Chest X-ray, AP view. Patient: 44 years old, sex M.
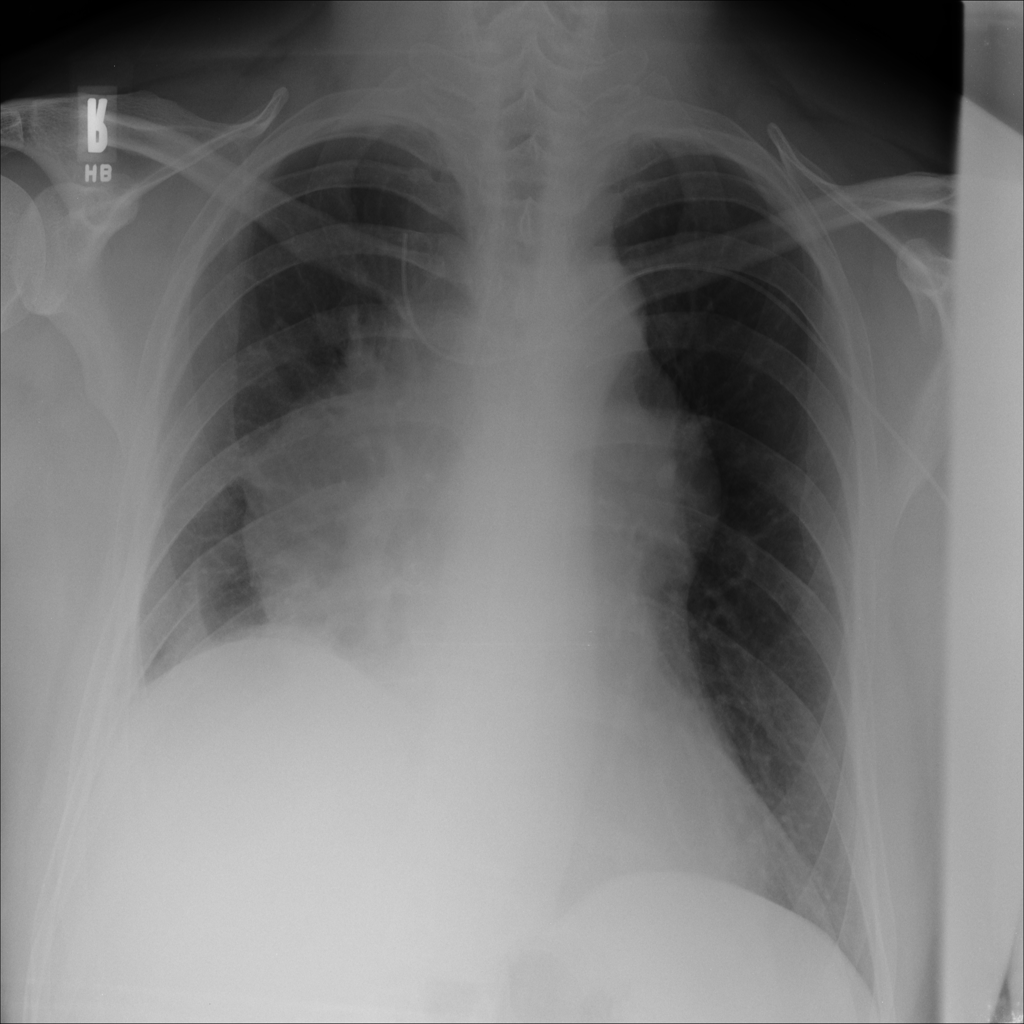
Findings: No Finding